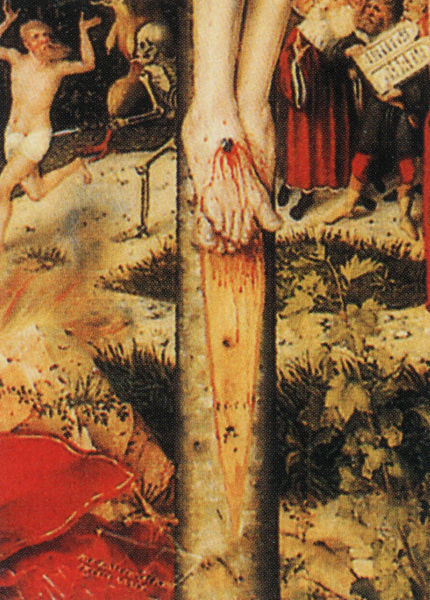
Titel: Gesetz und Evangelium (Mitteltafel des Epitaphaltars von St. Peter und Paul in Weimar)
Künstler: Lukas d. Ä. Cranach
Institution: Weimar, St. Peter und Paul (Herderkirche)
Schlagwörter: blätter, gemälde, laub, nackt, vogel, wunde, ausschnitt, holz, kleid, männer, rot, tuch, gericht, bibel, mensch, tod, tot, öl, gräser, stamm, boden, gewand, mantel, blatt, pflanzen, füße, laufen, bischof, wein, detail, korb, nagel, flucht, blut, kreuz, lauf, jagd, altar, skelett, ende, christus, jesus, kreuzigung, sterben, hölle, gebote, gekreuzt, inferno, gerippe, tafeln, essig, gießen, skellet, bischoff, krreuz, essei, infernoi